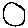
Label: circle